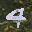
Label: 4